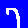
Digit: 7